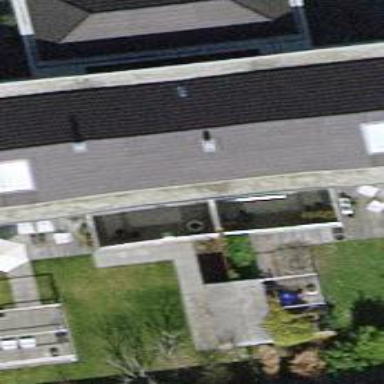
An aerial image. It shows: Hipped roof house.